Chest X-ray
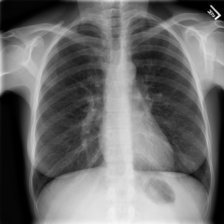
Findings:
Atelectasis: negative
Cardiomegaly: negative
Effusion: negative
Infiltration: negative
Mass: negative
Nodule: negative
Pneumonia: negative
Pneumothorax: negative
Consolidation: negative
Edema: negative
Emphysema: negative
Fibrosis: negative
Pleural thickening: negative
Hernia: negative